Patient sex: F
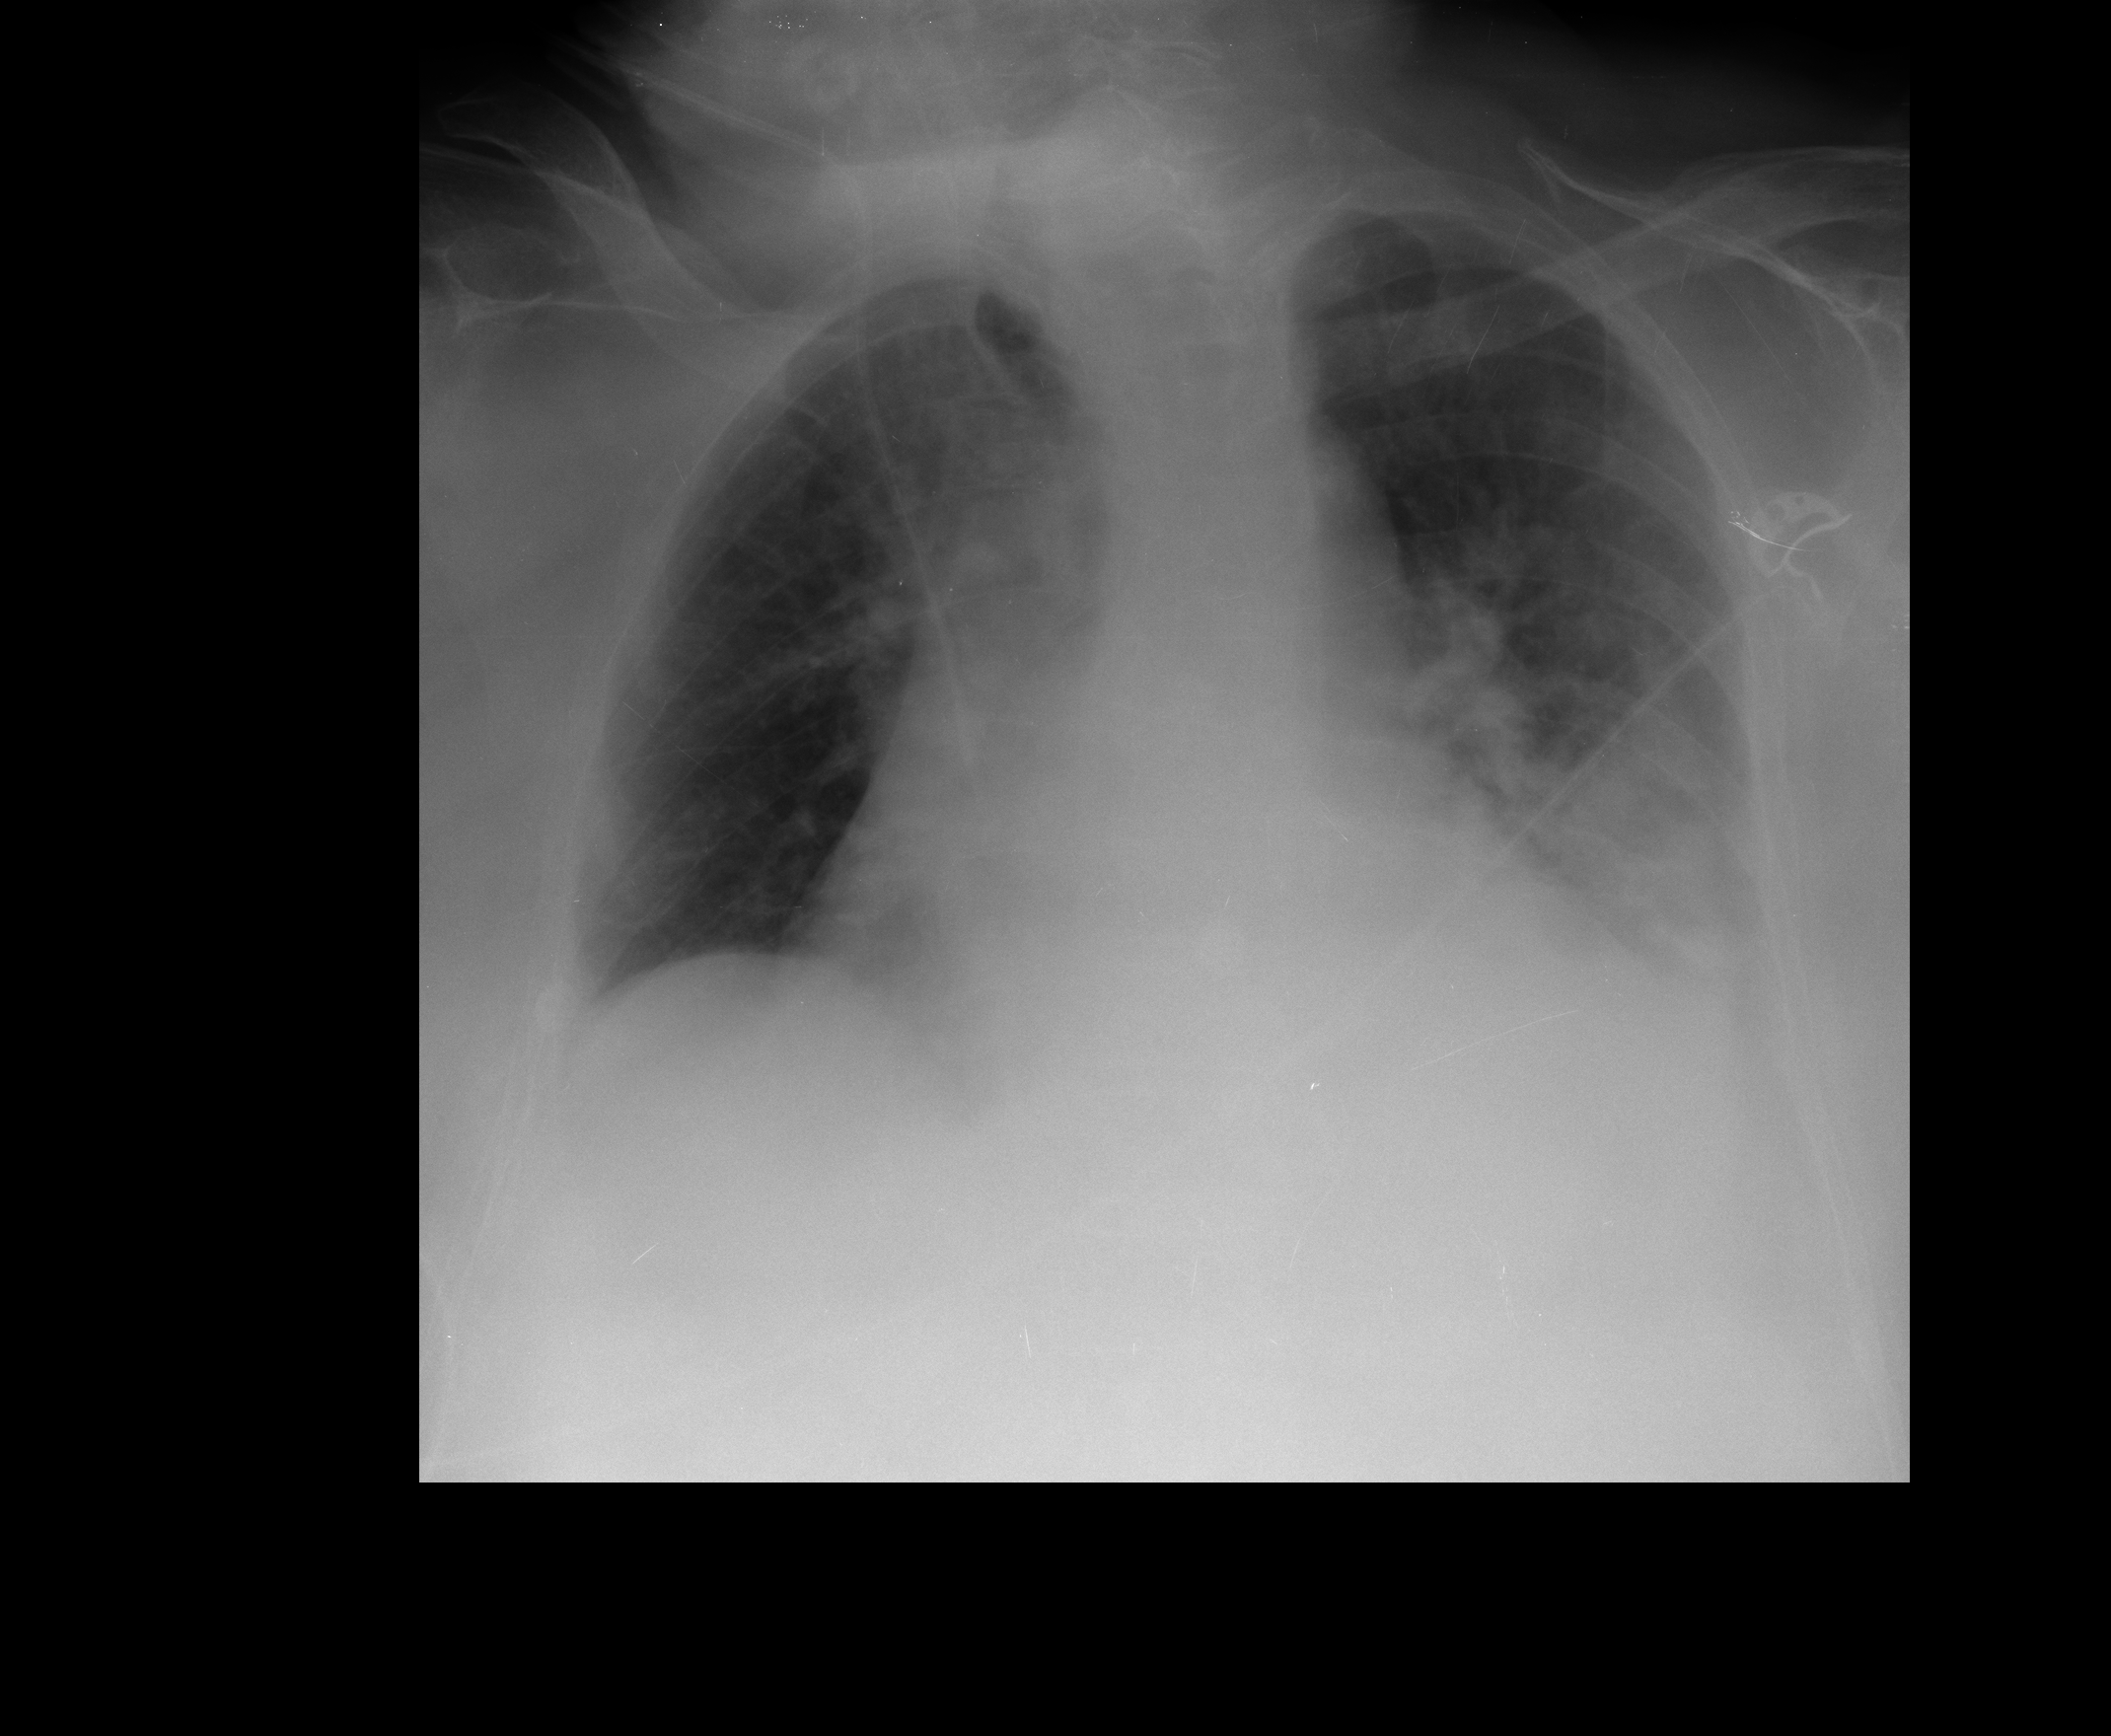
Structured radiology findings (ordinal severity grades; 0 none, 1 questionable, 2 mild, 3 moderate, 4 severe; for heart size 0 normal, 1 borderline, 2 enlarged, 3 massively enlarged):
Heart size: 2
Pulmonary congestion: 2
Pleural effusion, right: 1
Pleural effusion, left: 2
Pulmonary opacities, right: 0
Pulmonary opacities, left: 2
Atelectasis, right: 0
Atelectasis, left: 2